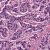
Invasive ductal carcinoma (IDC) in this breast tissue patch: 1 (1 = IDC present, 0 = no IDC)